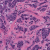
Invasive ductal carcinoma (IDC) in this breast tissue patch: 1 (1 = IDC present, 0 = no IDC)